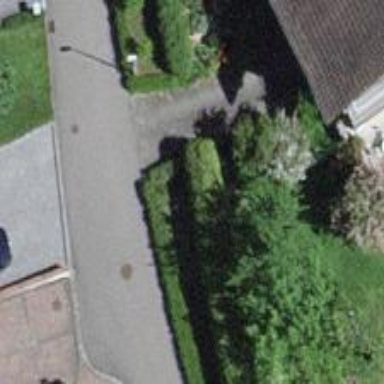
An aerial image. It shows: Footway made of paving stones.